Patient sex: F
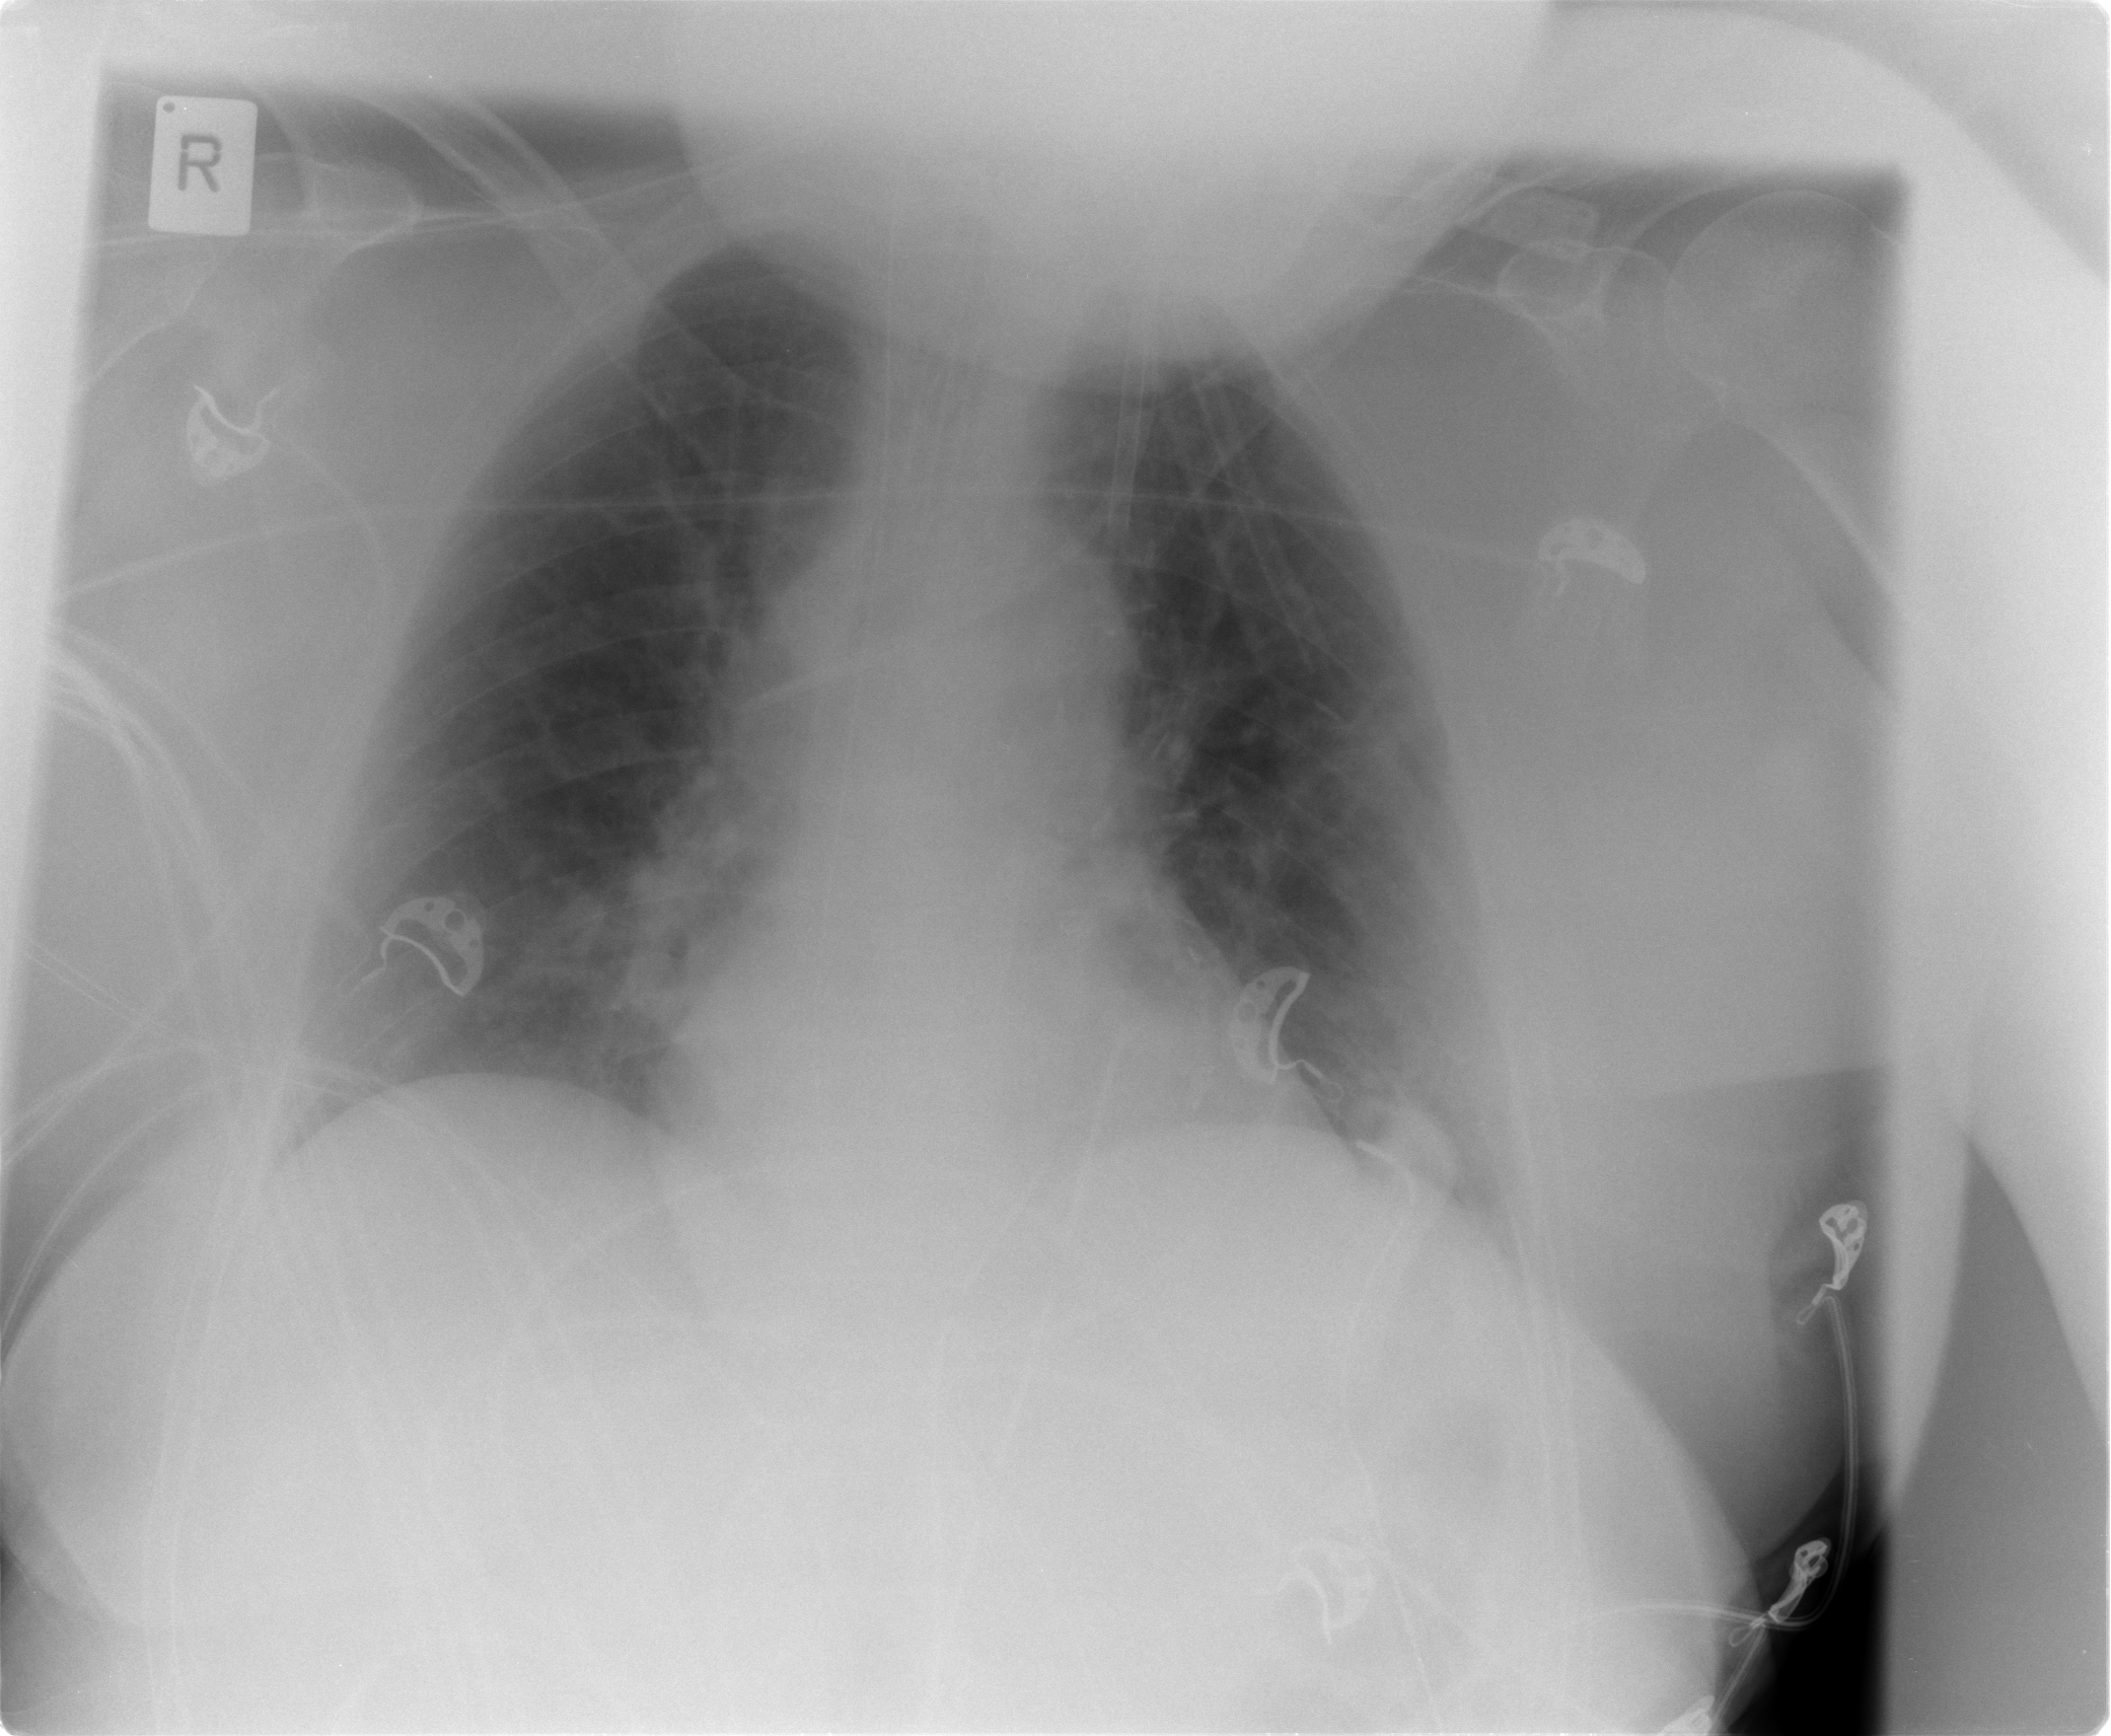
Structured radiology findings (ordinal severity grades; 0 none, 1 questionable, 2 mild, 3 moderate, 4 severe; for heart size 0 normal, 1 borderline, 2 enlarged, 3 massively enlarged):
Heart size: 0
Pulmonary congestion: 2
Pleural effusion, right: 0
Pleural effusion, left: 0
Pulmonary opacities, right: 0
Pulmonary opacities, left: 0
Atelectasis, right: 0
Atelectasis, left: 0